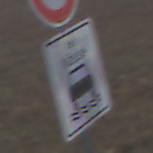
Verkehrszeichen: BeiNaesse
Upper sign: Geschwindigkeit90
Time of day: MorningAfternoon
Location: Outdoor (RoadRail)
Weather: Overcast
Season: NotSpecified
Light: Natural